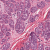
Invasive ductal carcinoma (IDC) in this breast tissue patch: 0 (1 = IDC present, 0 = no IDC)